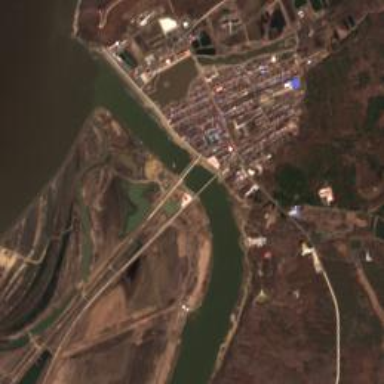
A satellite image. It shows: Ethnic township within town.